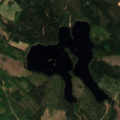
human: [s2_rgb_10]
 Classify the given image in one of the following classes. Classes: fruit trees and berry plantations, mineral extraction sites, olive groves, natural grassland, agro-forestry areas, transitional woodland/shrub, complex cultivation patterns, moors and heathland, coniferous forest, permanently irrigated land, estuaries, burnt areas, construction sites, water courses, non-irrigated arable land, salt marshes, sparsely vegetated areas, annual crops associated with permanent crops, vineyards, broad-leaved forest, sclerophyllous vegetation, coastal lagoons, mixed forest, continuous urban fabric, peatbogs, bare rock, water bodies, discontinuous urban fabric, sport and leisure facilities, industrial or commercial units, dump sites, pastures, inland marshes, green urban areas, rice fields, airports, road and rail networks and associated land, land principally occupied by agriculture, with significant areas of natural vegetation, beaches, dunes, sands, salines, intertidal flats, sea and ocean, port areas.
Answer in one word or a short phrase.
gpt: coniferous forest, transitional woodland/shrub, water bodies